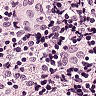
Metastatic tissue present: no